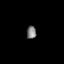
Tissue: prostate
Cell type: T cells
Senescence score: 0.7136
Nuclear area (px): 118
Mean DAPI intensity: 127.686